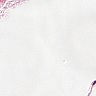
Metastatic tissue present: no